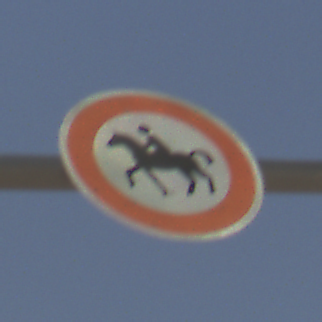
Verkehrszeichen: VerbotReiter
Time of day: MorningAfternoon
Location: Outdoor (Suburban)
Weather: Clear
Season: NotSpecified
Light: Natural